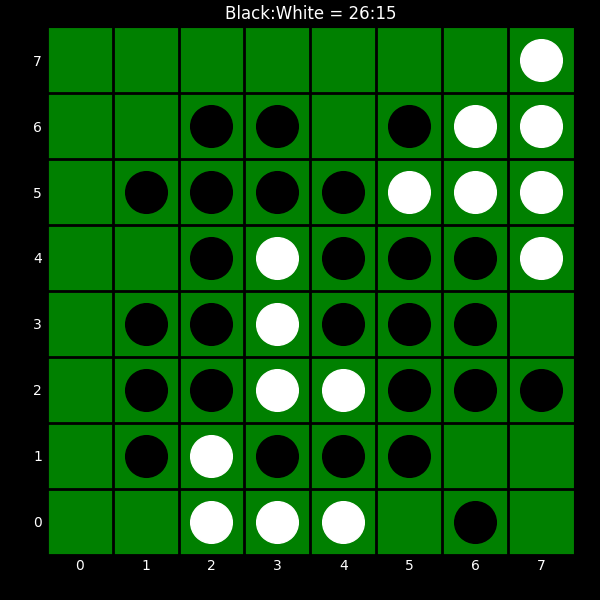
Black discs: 26
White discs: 15